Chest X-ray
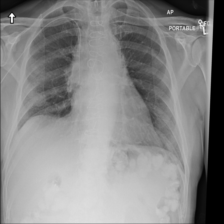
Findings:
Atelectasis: negative
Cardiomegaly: negative
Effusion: negative
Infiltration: negative
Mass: negative
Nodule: negative
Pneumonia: negative
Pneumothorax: negative
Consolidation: negative
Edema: negative
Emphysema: negative
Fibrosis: negative
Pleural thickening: negative
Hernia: negative